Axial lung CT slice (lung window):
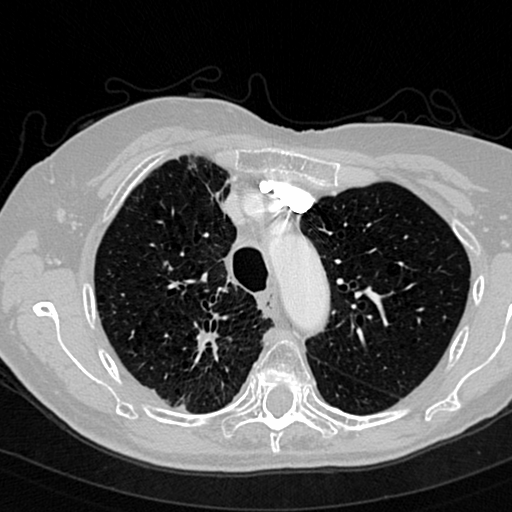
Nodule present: no